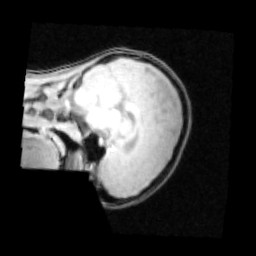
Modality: PDw
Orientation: sagittal
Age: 14
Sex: female
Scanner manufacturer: siemens
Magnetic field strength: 3 T
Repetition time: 0.25 s
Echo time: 0.00103 s